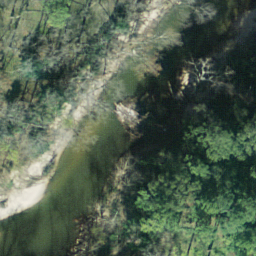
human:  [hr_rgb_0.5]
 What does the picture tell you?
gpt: river